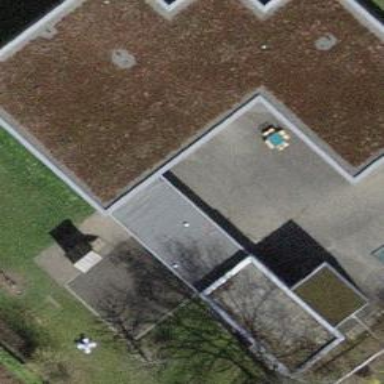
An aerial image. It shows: Kindergarten building.